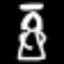
Label: angel